Question: How can I make a navigation menu in Windows 8 Metro Javascript with header menus and section labels like the picture below?

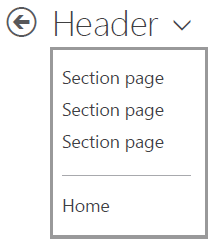
Answer: First of is to define the HTML:
'''
<!-- Define the header menu -->
<div id="headerMenu" data-win-control="WinJS.UI.Menu">
<button data-win-control="WinJS.UI.MenuCommand" data-win-options="{id:'section1MenuItem',label:'Section page'}"></button>
<button data-win-control="WinJS.UI.MenuCommand" data-win-options="{id:'section2MenuItem',label:'Section page'}"></button>
<button data-win-control="WinJS.UI.MenuCommand" data-win-options="{id:'section3MenuItem',label:'Section page'}"></button>
<hr data-win-control="WinJS.UI.MenuCommand" data-win-options="{id:'separator',type:'separator'}" />
<button data-win-control="WinJS.UI.MenuCommand" data-win-options="{id:'homeMenuItem',label:'Home'}">
</button>
</div>
<!-- The content that will be loaded and displayed. -->
<header aria-label="Header content" role="banner">
<button class="win-backbutton" aria-label="Back"></button>
<div class="titlearea win-type-ellipsis">
<button class="titlecontainer">
<h1>
<span class="pagetitle">Header</span>
<span class="chevron win-type-x-large">&#xe099</span>
</h1>
</button>
<h2 class="pagesubtitle">With neat flyin effect</h2>
</div>
</header>
'''
Then comes the Javascript:
'''
// This function is called whenever a user navigates to this page. It
// populates the page elements with the app's data.
ready: function (element, options) {
document.querySelector(".titlearea").addEventListener("click", this.showHeaderMenu, false);
document.getElementById("section1").addEventListener("click", function () { self.goToSection(0); }, false);
document.getElementById("section2").addEventListener("click", function () { self.goToSection(1); }, false);
document.getElementById("section3").addEventListener("click", function () { self.goToSection(2); }, false);
document.getElementById("homeMenuItem").addEventListener("click", function () { self.goHome(); }, false);
},
// Binds the menu to an anchor and shows it
showHeaderMenu: function () {
var title = document.querySelector("header .titlearea");
var menu = document.getElementById("headerMenu").winControl;
menu.anchor = title;
menu.placement = "bottom";
menu.alignment = "left";
menu.show();
},
// Navigate to a section
goToSection: function (section) {
switch (section) {
case 1:
WinJS.Navigation.navigate("/pages/section1/section1.html");
break;
case 2:
WinJS.Navigation.navigate("/pages/section2/section2.html");
break;
case 3:
WinJS.Navigation.navigate("/pages/section3/section3.html");
break;
}
WinJS.log && WinJS.log("You are viewing the #" + section + " section.", "sample", "status");
},
// Go to the home screen
goHome: function () {
WinJS.Navigation.navigate("/default.html");
},
'''
Just wanted to share, hope this helps someone!